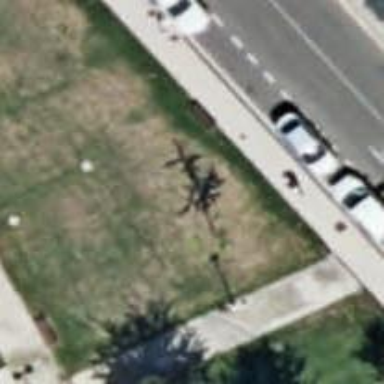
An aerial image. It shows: Brown bench.